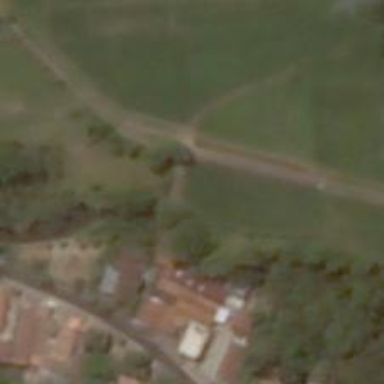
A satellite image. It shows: Unclassified road on bridge.